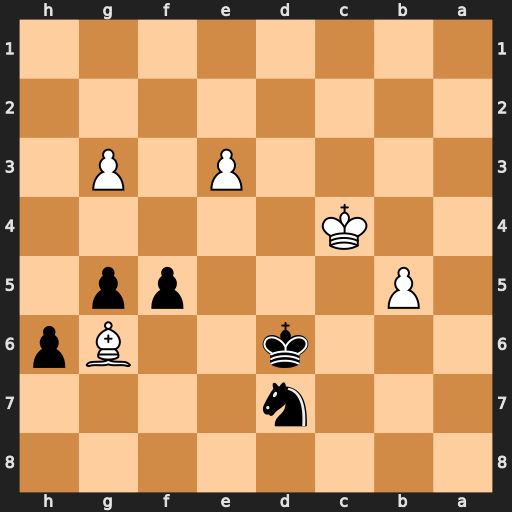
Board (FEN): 8/3n4/3k2Bp/1P3pp1/2K5/4P1P1/8/8
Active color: b
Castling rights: -
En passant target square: -
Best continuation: Ne5+ Kd4 Nxg6